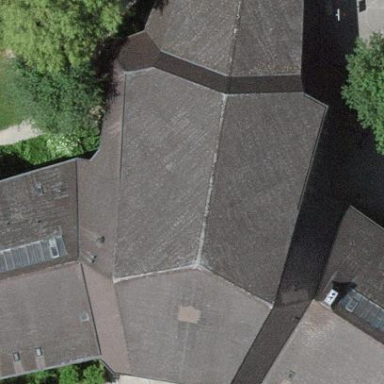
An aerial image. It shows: School building.